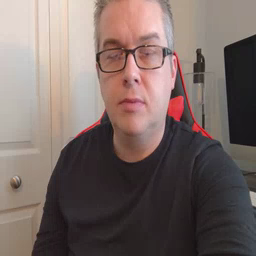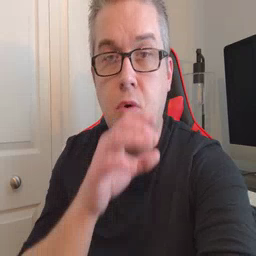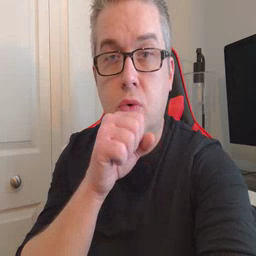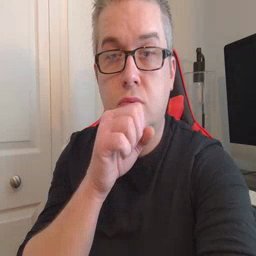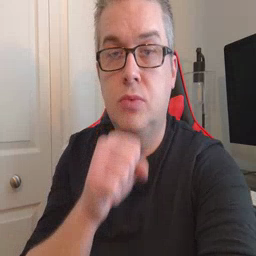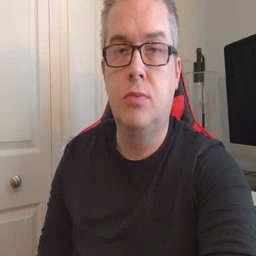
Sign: orange